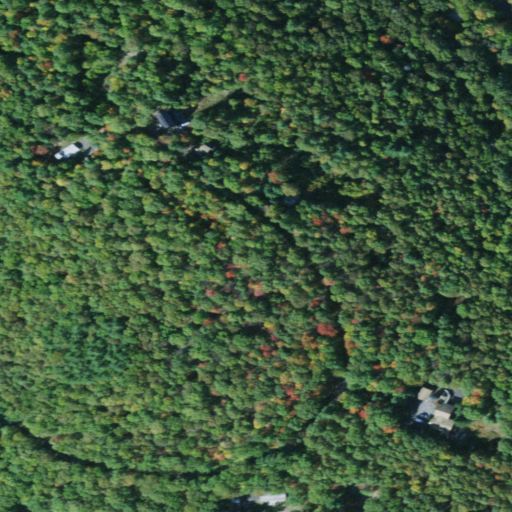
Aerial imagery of mountain in New York named Steiny Hill containing mixed forest, deciduous forest, open development, medium intensity development, and low intensity development